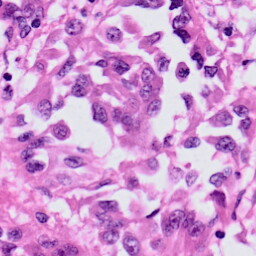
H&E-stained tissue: Skin